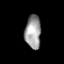
Tissue: prostate
Cell type: T cells
Senescence score: 0.7393
Nuclear area (px): 519
Mean DAPI intensity: 157.459